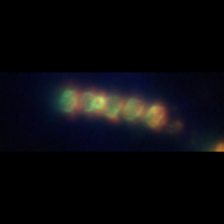
Taxon: Chaetoceros
Group: Diatoms